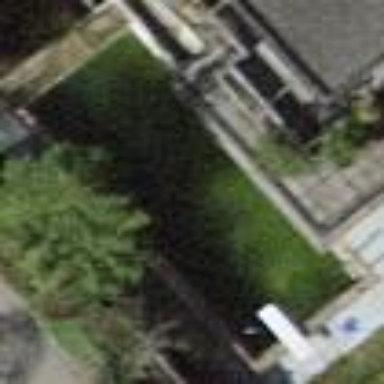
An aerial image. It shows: Swimming pool located in leisure land.